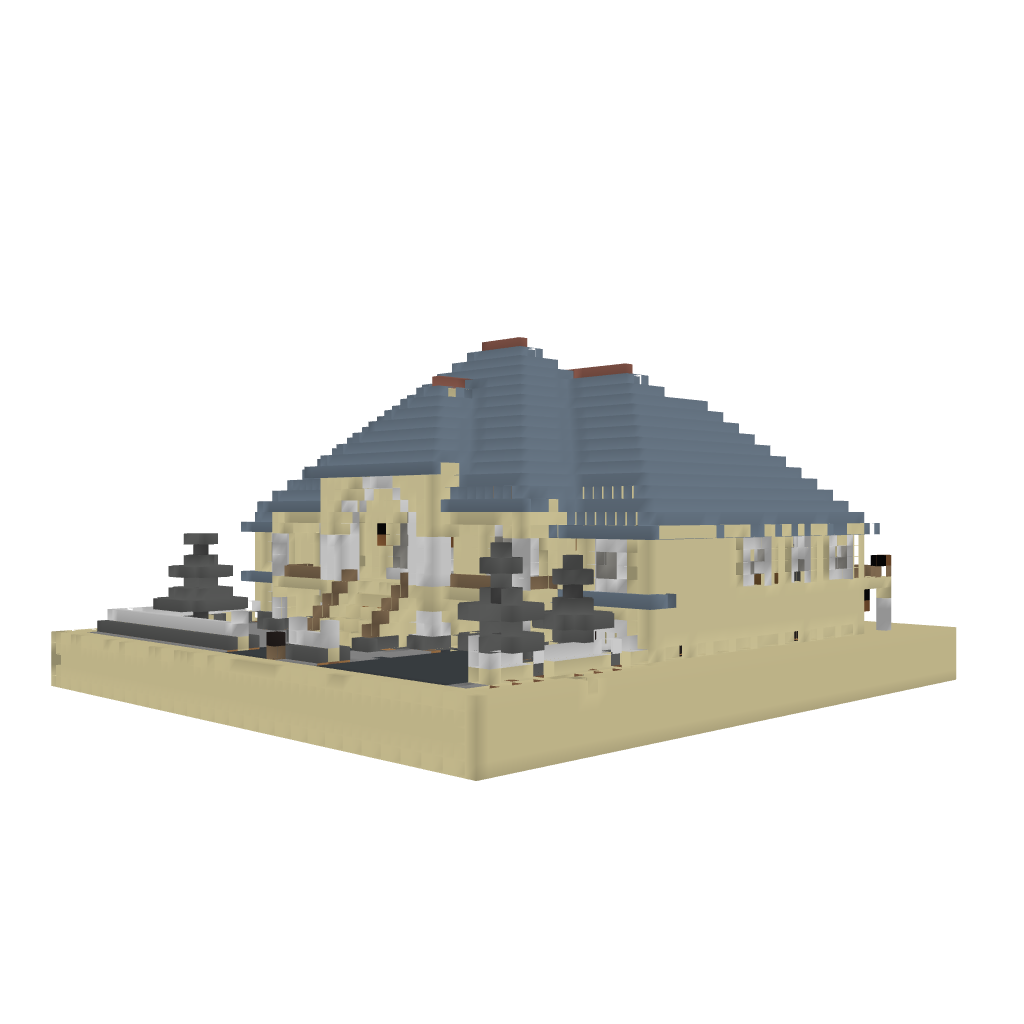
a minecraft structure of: My Villa